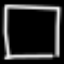
Label: square